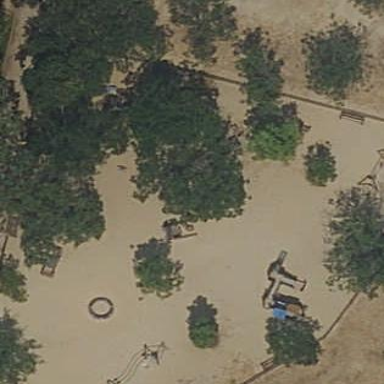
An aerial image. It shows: Playground area for leisure land.